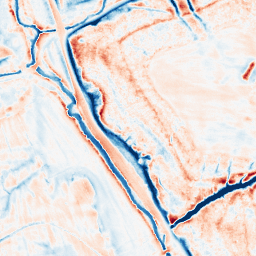
Category: edge_preserving
Decomposition family: anisotropic_diffusion
Decomposition parameters: iterations: 50
kappa: 100
gamma: 0.2
Upsampling method: sinc_blackman
Upsampling parameters: scale: 2
kernel_size: 8
Upsampling scale: 2